Question: I'm trying to add a banner above the status bar when receiving an in-app push notification. From what I've been reading, it seems like the only way to dynamically change the status bar style in iOS 7 is to set 'UIViewControllerBasedStatusBarAppearance' to 'NO'. This is not only really annoying to have to change all my different view controllers 'prefersStatusBarHidden' to '[UIApplication sharedApplication].statusBarHidden', but it also doesn't give the effect I'm looking for.
When the banner slides from the top, I still want the 20 pts of space that the status bar provides to stay, but the status bar content to disappear until after the banner slides back up. Is there a way to either do this or add a subview or window above the status bar?
Basically I'm looking to do this:

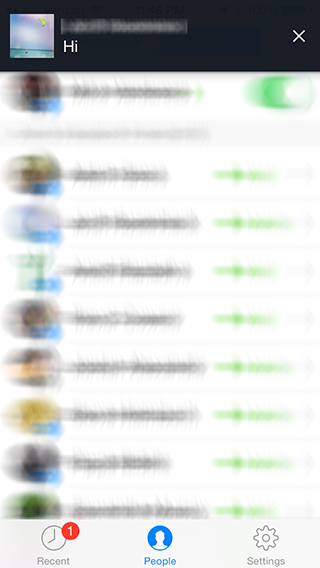
Answer: Create a new window and add your banner view to that window. When you need to show the banner, you can set 'yourwindow.hidden = NO;' You can further add animations to showing it and to dismiss it 'yourwindow.hidden = YES;'.
The key here is is setting 'yourwindow.windowLevel = UIWindowLevelStatusBar+1;'
That will make sure your banner view and the 'yourwindow' always appear above the status bar.
Feel free to ask questions regarding any of the above.